Question: I want to move a div up/down wrt another div. Just like News and events div in the website <URL>
I searched the web and found some good links <URL> but the issue is if i click up up up it goes up and disappears at some point.
is when i press or hover a button, it checks the div position. if the div is hidden up then it should move up else no action should be performed. The link of neduet is a good example of that.

Edit:
I am newbie to 'javascript' and 'jquery' so a working example or a link might be helpful.
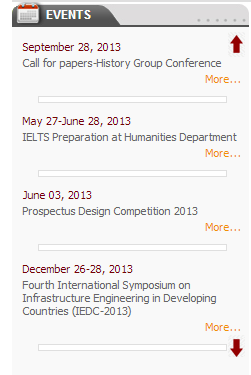
Answer: Im not the best with math, but basically you need to find out how much your scrolling content has moved, and stop it from moving when it has moved too far up or down. I have created a similar thing to what yo umay be trying to achieve, here <URL>
I get the height of the container and the height of the content, and then check that the amount the content has scrolled minus the height of the container, is less than the height of the content. It's all very confusing to my math weak brain, but perhaps you can figure out an easier method. At any rate, my example works.
You need to be careful with how much you scroll the content by, as well as how quick the animation is completed, and how often the interval is fired.
I'll attempt to clean up the working code example, but here it is...
'''
var scrollamnt = 0, timer, $content = $('#content');
var theoff, scroll = true;
var sHeight = $content.height(),
cHeight = $('#scrollC').height(),
oHeight;
$('#up, #down').bind('mouseover', function() {
$this = $(this).attr('id');
timer = setInterval(function() {
theoff = $content.offset();
oHeight = (-theoff.top + cHeight);
if ($this === 'down' && (oHeight < sHeight)) {
scrollamnt -= 10;
scroll = true;
} else if ($this === 'up' && scrollamnt < 0) {
scrollamnt += 10;
scroll = true;
} else
scroll = false;
if (scroll) {
$content.animate({
'margin-top' : scrollamnt
}, 0, 'linear');
//end animate
}//end if
}, 10);
//end interval*/
}).bind('mouseout', function() {
clearInterval(timer);
});
'''